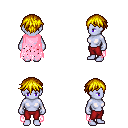
a pixel art fantasy rpg character, female body template, dark elf, purple skin, pink tattered cape, red pants, blonde short bangs hairstyle, four views (front, back, left, right), 2x2 character sprite sheet, small pixel art, hard edges, no anti-aliasing